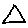
Label: triangle